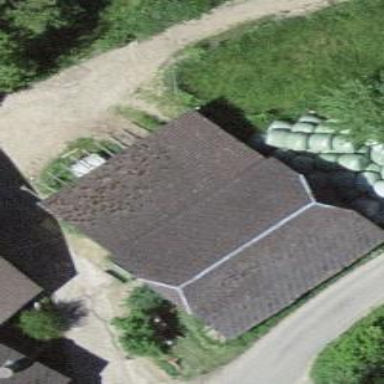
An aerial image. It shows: Barn.